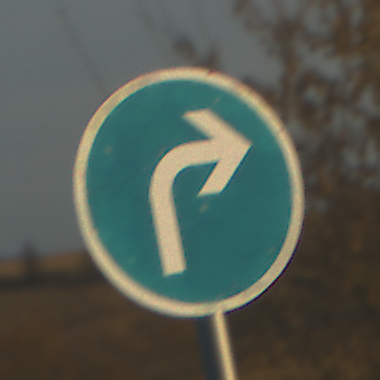
Verkehrszeichen: VorgeschriebeneFahrtrichtungRechts
Umgebung: Outdoor, RoadRail
Tageszeit: SunriseSunset
Wetter: PartlyCloudy
Licht: Natural
Jahreszeit: NotSpecified
Kontrast: HighContrast